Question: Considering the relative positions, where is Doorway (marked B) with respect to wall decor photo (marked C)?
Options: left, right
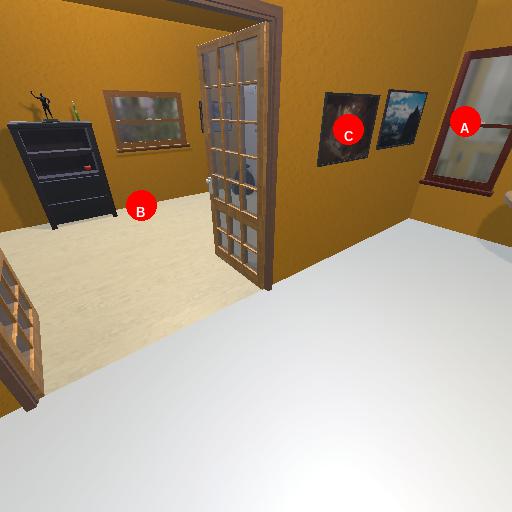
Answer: left